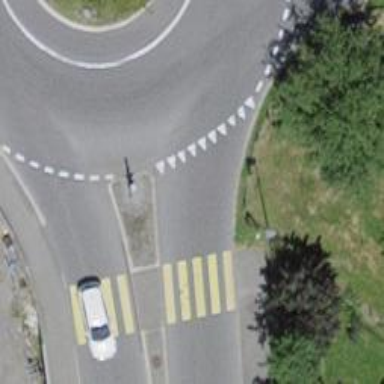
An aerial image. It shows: Secondary road with asphalt surface. There is separate cycle lane and sidewalk.